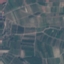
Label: PermanentCrop